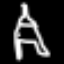
Label: The Eiffel Tower